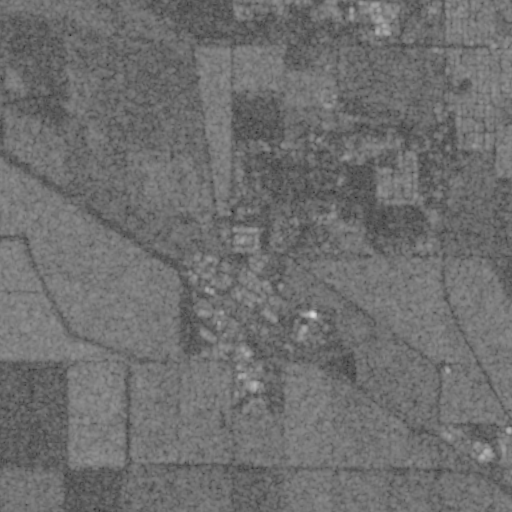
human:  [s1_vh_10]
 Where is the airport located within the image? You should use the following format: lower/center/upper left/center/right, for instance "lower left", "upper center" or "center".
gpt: The airport is located in the center right of the image.
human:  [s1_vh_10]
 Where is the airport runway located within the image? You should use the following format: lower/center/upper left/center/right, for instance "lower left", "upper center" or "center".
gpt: The airport runway is located in the lower right of the image.
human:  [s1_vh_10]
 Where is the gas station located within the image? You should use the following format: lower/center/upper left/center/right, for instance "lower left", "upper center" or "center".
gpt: The gas station is located in the center of the image.
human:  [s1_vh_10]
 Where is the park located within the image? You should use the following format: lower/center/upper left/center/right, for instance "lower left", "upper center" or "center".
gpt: The park is located in the upper right of the image.
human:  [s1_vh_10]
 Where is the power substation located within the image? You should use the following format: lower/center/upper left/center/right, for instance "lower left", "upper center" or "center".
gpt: The power substation is located in the upper right of the image.
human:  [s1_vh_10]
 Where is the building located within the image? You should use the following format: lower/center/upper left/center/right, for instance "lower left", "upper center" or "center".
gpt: There is no building in the image.

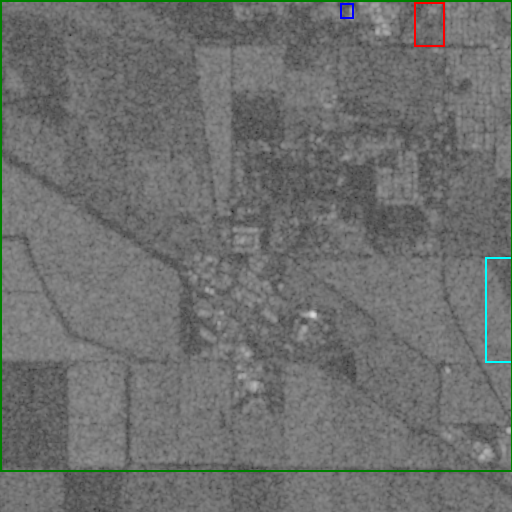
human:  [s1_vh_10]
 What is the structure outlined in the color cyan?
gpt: The structure outlined in cyan is an airport.
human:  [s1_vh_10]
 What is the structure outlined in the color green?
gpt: The structure outlined in green is a crop field.
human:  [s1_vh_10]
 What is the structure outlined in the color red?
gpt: The structure outlined in red is a park.
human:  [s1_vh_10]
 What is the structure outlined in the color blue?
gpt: The structure outlined in blue is a building.
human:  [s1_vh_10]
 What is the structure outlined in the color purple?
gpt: There is no purple outline.